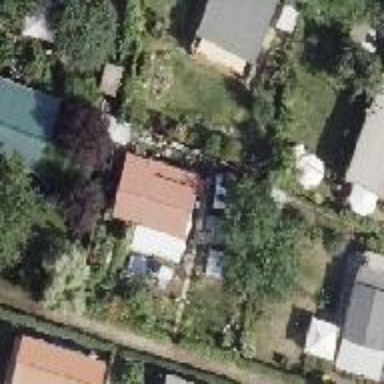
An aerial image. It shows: Plot within allotments.